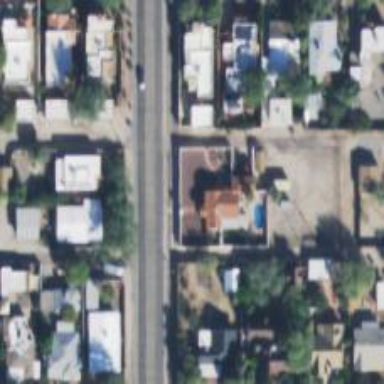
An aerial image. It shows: Alley classified as service road.